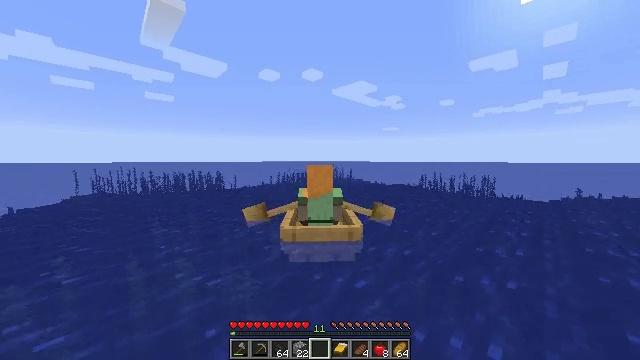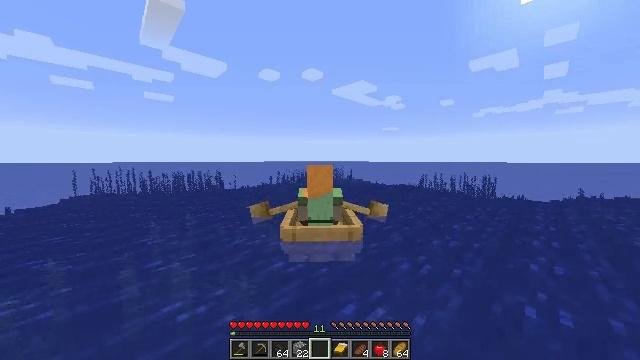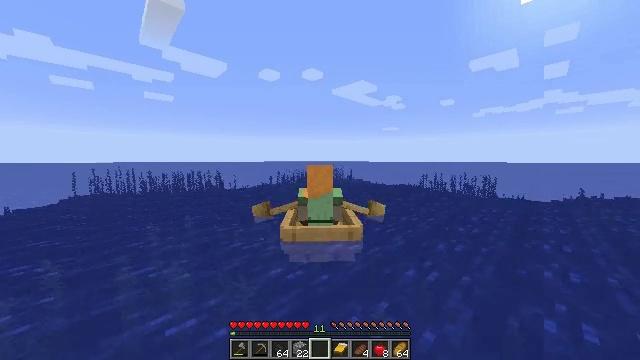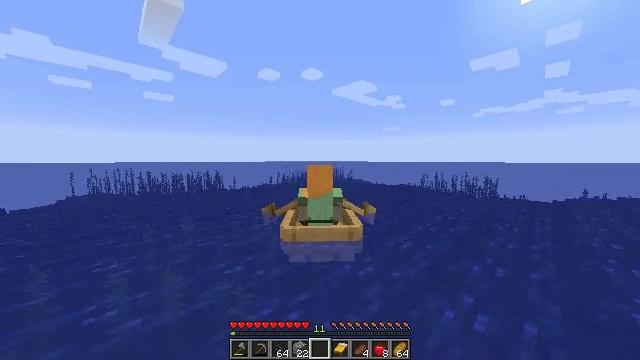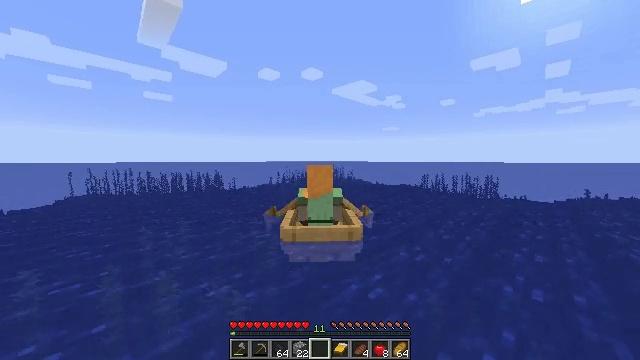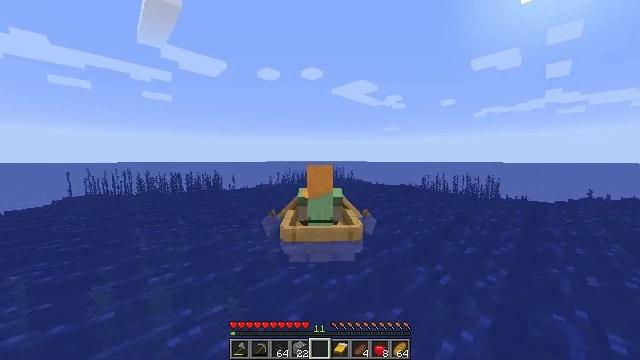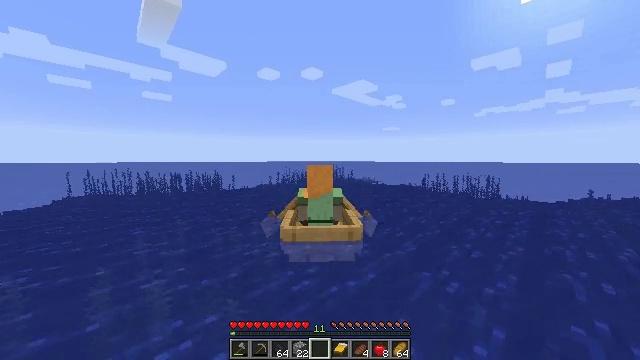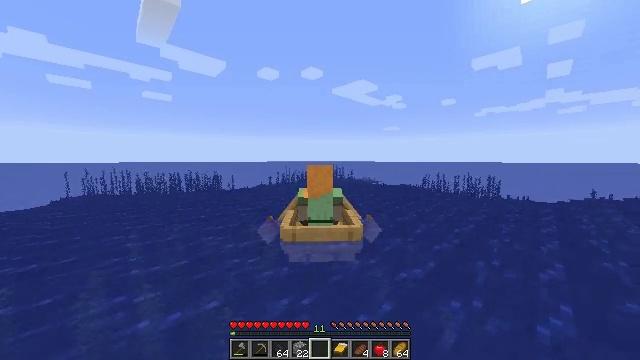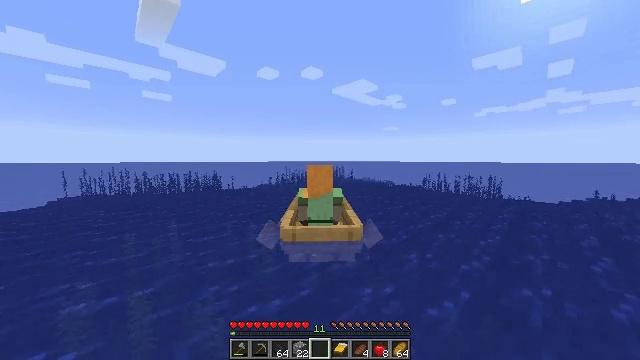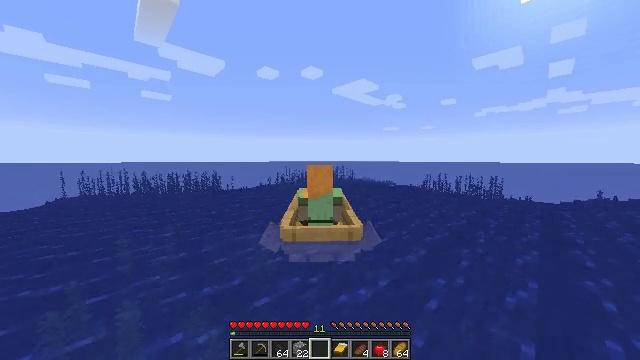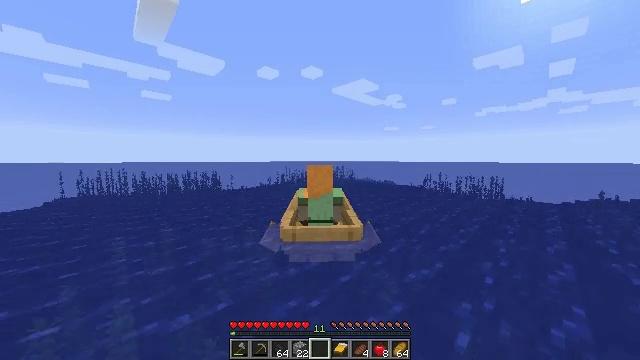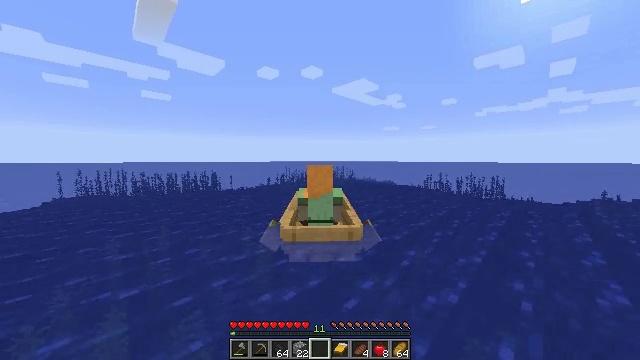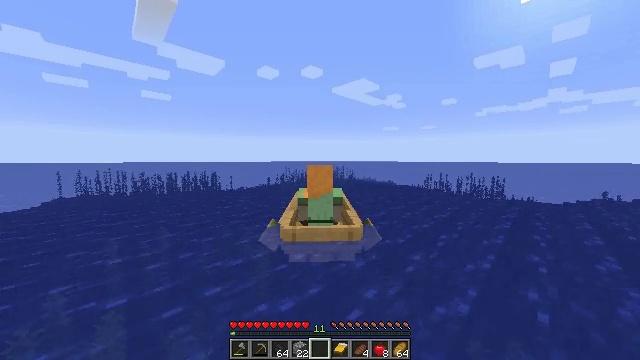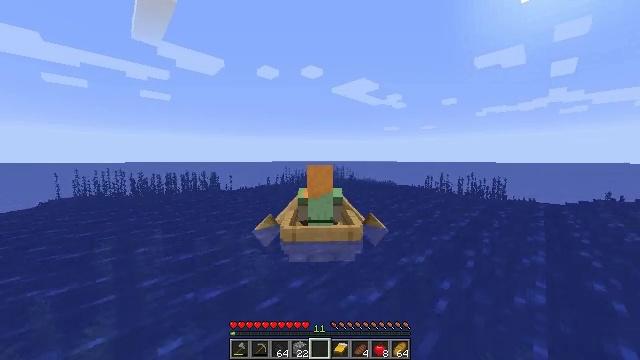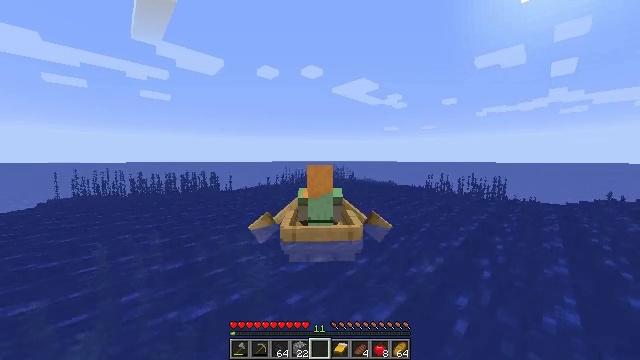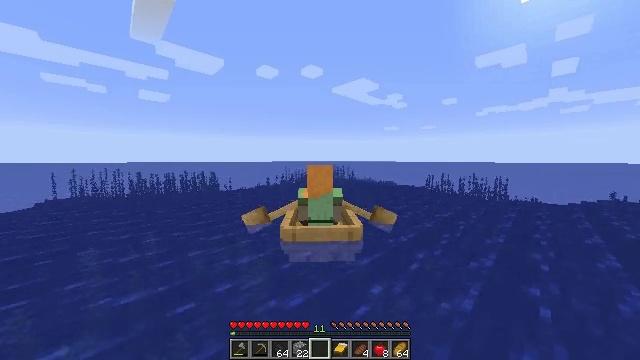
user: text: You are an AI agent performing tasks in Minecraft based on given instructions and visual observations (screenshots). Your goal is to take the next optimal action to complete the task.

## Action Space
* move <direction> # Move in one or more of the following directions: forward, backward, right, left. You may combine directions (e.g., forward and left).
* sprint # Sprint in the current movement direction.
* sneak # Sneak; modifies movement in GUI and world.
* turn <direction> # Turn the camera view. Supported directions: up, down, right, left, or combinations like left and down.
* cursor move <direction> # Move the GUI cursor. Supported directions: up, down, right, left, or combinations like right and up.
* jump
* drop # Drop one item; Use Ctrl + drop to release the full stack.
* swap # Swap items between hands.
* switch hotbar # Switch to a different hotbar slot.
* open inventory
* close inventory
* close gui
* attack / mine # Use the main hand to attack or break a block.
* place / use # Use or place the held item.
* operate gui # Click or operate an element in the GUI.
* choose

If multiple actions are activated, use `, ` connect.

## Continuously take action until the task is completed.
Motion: motion action
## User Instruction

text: Collect tall seagrass by holding left button.
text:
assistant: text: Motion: move forward, sprint
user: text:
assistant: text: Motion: move forward, sprint
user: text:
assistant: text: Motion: move forward, sprint
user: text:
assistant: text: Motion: move forward, sprint
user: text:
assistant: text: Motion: move forward, sprint
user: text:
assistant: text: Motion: move forward, sprint
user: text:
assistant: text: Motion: move forward, sprint
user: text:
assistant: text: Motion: move forward, sprint
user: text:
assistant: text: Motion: move forward, sprint
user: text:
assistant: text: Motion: move forward, sprint
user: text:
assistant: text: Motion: move forward, sprint
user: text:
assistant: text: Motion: move forward, sprint
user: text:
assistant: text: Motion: move forward, sprint
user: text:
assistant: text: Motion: move forward, sprint
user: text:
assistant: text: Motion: move forward, sprint
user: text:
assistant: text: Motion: move forward, sprint
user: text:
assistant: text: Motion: move forward, sprint
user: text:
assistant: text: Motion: move forward, sprint
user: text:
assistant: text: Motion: move forward, sprint
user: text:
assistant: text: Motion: move forward, sprint
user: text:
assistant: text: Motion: move forward, sprint
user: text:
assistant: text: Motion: move forward, sprint
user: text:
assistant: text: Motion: move forward, sprint
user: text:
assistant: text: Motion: move forward, sprint
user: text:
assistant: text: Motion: move forward, sprint
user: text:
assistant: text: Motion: move forward, sprint
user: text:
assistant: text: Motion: move forward, sprint
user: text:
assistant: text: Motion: move forward, sprint
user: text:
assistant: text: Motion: move forward, sprint
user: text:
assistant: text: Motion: move forward, sprint